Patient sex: F
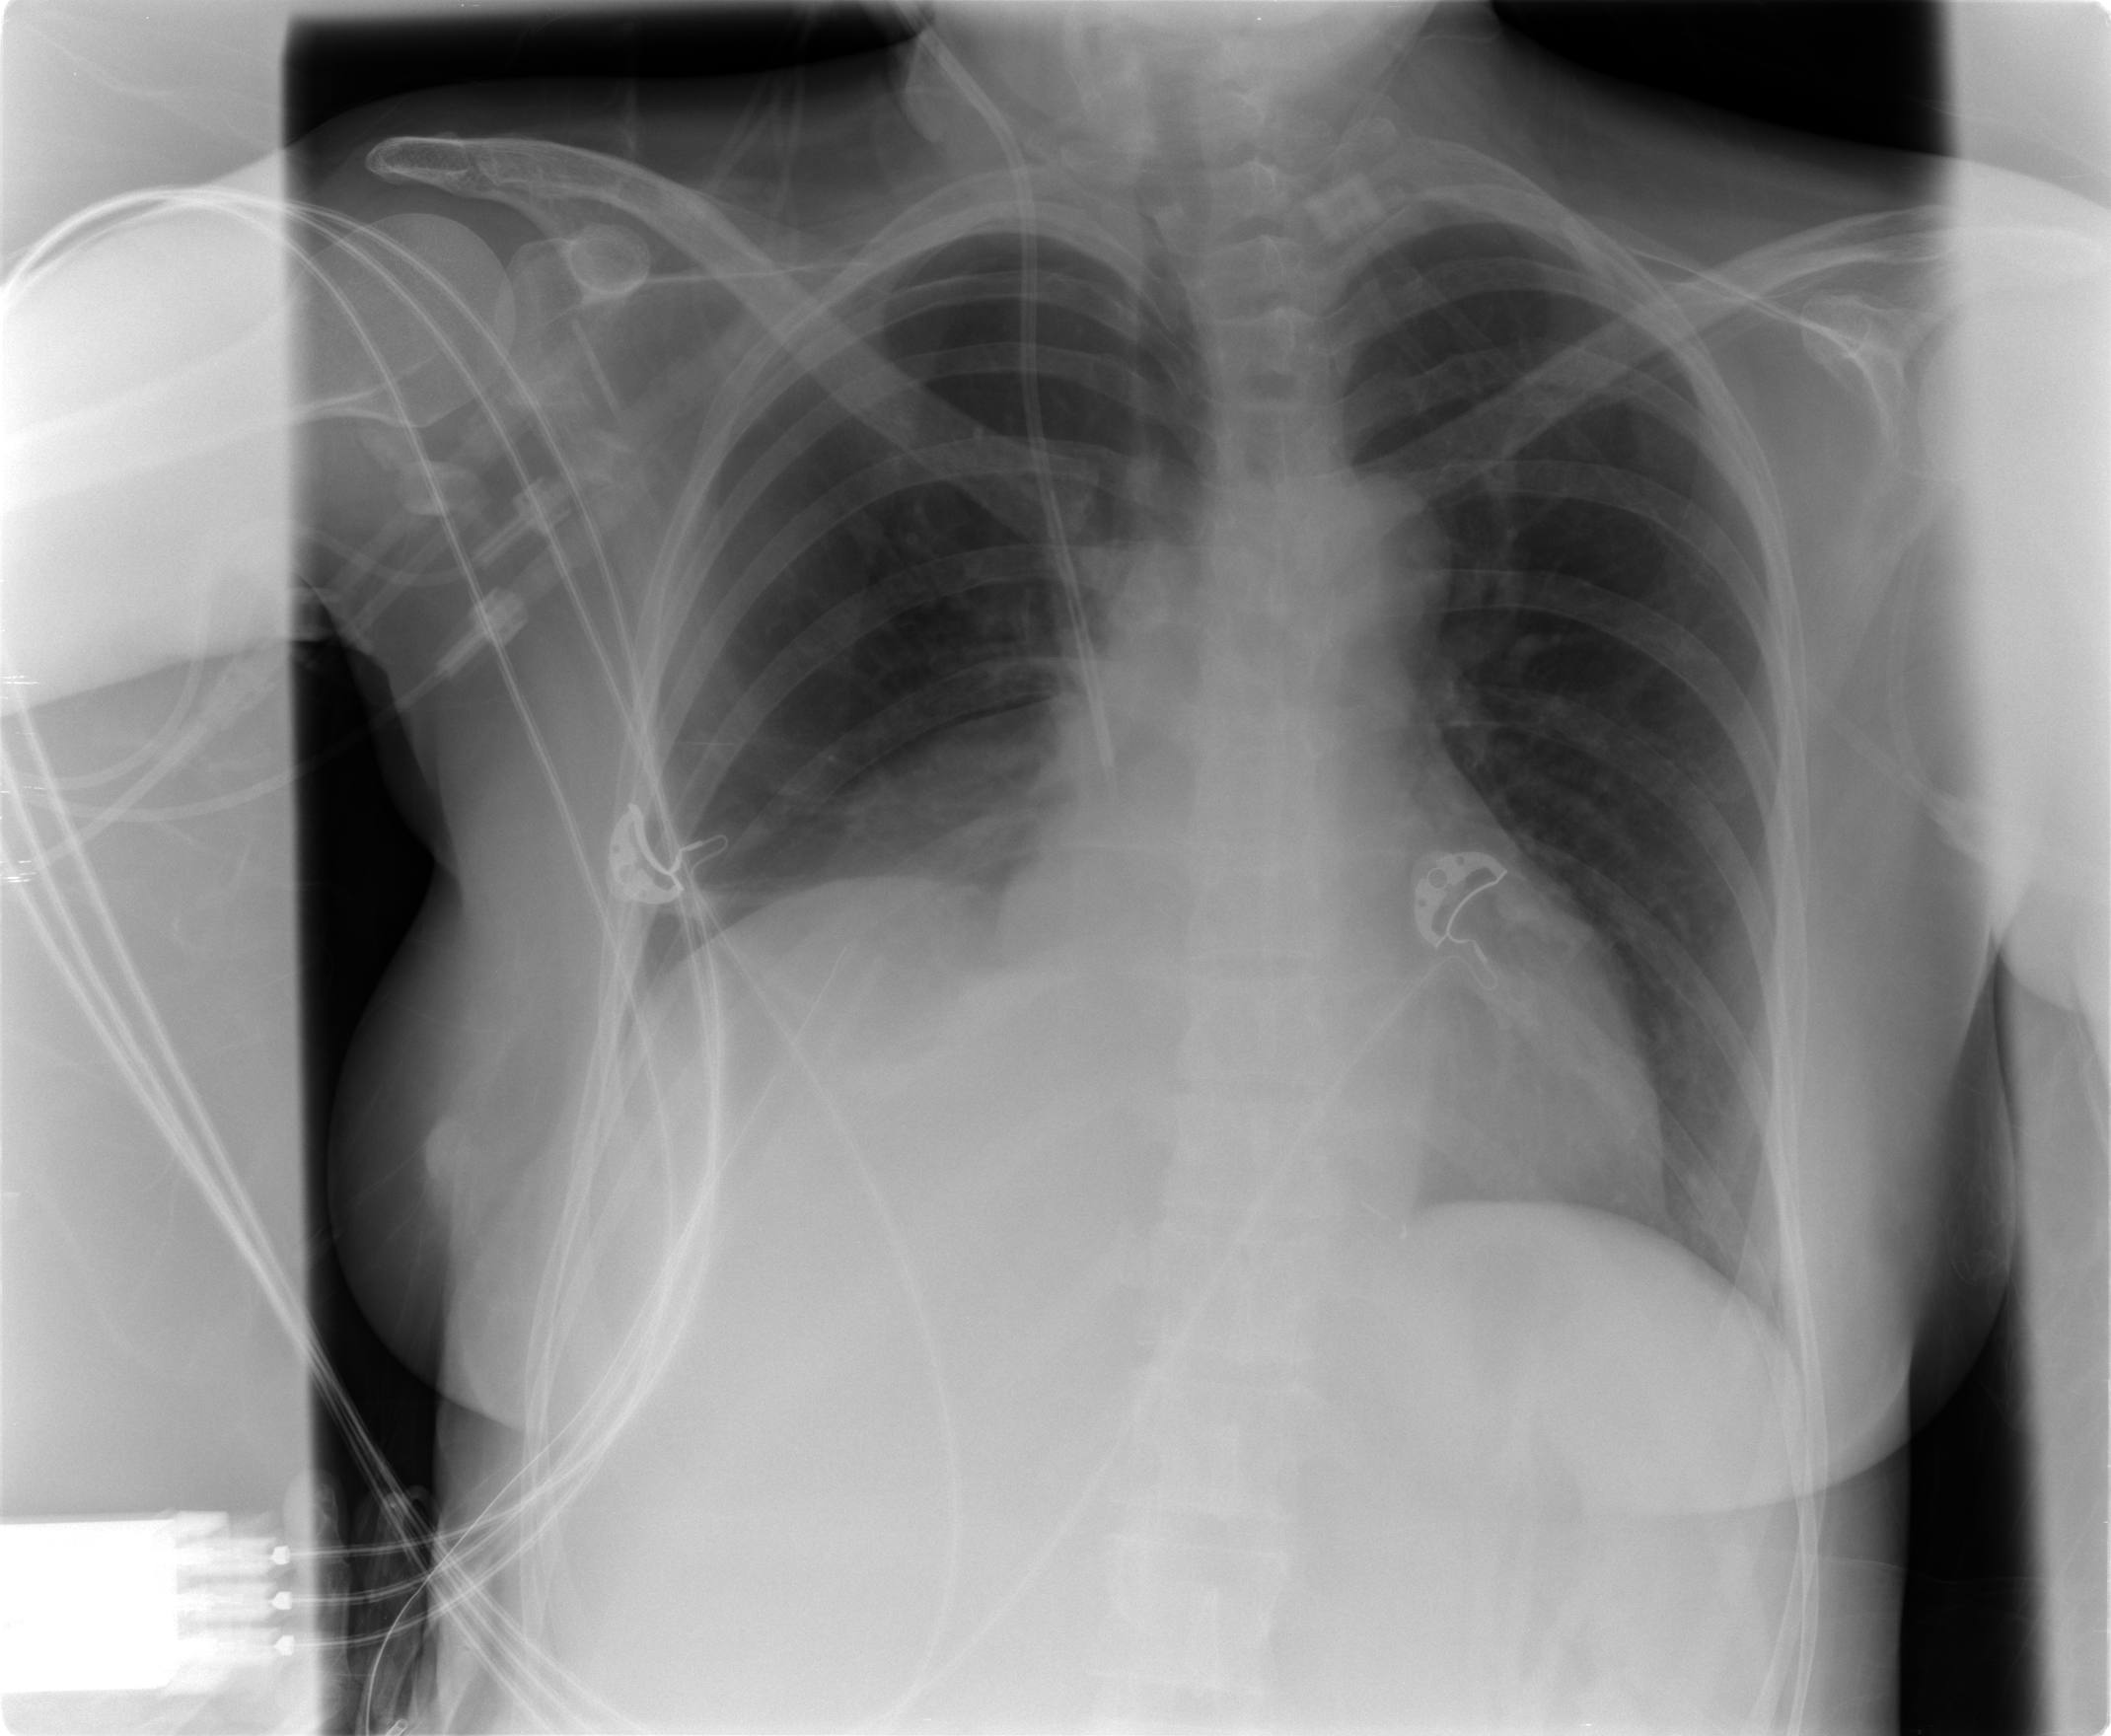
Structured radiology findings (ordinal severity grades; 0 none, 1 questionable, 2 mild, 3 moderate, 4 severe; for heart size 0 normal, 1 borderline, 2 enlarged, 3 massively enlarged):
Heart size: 0
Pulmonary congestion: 0
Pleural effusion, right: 0
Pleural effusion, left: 0
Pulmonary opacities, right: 0
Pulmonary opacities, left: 0
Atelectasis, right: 1
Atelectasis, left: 0